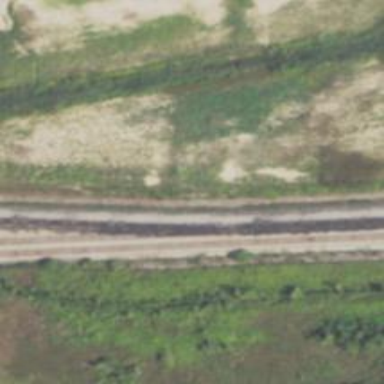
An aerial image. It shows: Railway spur service.